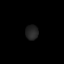
Tissue: lung
Cell type: Epithelial cells
Senescence score: 0.2433
Nuclear area (px): 187
Mean DAPI intensity: 35.39